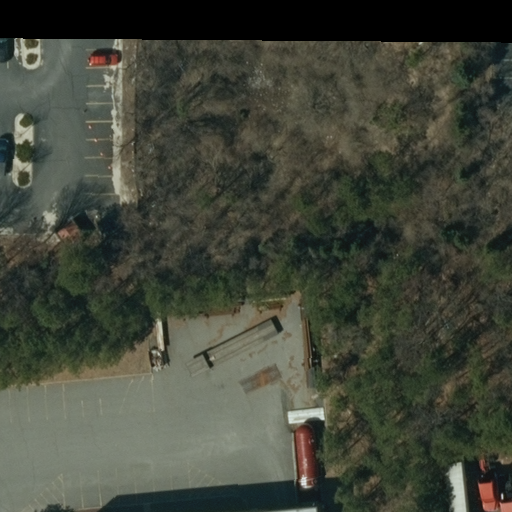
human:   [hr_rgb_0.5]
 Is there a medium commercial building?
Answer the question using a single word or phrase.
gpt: no

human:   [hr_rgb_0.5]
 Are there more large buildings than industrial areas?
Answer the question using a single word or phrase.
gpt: no

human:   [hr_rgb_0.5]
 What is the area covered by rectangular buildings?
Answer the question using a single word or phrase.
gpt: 0m2

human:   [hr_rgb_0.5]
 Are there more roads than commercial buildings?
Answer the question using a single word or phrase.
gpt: no

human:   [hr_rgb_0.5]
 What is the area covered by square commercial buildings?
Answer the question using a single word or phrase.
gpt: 0m2

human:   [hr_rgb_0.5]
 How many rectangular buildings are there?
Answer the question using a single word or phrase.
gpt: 0

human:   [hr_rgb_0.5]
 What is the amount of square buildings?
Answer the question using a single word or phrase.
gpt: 0

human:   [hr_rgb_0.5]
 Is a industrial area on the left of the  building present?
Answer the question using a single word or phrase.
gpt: yes

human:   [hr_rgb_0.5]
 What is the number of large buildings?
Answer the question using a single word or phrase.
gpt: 1

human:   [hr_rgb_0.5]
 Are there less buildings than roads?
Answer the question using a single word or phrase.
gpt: no

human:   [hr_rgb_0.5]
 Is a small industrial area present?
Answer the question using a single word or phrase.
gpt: no

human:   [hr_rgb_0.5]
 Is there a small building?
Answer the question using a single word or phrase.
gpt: no

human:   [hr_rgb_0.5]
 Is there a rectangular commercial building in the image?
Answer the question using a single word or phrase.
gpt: no

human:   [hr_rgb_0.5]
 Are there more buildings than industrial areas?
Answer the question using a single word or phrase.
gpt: no

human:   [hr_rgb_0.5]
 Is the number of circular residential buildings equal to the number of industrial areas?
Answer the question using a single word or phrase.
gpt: no

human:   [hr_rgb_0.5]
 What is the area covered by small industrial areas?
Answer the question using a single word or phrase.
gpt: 0m2

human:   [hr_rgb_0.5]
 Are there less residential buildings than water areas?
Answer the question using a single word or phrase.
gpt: no

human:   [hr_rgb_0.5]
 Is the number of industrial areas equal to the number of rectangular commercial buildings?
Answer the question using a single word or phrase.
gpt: no

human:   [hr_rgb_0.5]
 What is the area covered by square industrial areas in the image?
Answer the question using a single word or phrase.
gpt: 0m2

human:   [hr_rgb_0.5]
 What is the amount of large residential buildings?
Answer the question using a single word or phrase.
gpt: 0

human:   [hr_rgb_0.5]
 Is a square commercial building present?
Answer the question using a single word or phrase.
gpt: no

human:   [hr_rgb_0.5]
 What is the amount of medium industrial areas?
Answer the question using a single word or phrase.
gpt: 0

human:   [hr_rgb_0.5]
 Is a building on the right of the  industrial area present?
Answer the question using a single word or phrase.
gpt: yes

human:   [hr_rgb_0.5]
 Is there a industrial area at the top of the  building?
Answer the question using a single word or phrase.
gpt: no

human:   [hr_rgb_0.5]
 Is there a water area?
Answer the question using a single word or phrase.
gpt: no

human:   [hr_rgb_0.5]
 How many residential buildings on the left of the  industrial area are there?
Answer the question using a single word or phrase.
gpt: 0

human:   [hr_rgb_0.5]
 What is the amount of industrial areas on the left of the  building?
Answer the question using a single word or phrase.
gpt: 1

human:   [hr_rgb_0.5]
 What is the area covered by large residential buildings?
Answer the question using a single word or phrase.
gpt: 0m2

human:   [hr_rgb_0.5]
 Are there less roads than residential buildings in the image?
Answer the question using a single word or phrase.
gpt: no

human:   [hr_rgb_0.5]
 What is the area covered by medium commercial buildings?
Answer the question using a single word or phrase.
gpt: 0m2

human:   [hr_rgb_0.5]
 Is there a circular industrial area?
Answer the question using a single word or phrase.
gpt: no

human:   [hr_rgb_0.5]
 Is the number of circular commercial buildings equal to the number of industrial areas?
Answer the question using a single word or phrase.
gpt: no

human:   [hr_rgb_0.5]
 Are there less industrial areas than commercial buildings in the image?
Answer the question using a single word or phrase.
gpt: no

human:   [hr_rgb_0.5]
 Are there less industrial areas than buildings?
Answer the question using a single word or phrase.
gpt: no

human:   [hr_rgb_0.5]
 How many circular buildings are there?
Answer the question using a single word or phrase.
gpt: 0

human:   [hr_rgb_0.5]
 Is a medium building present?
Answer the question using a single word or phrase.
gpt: no